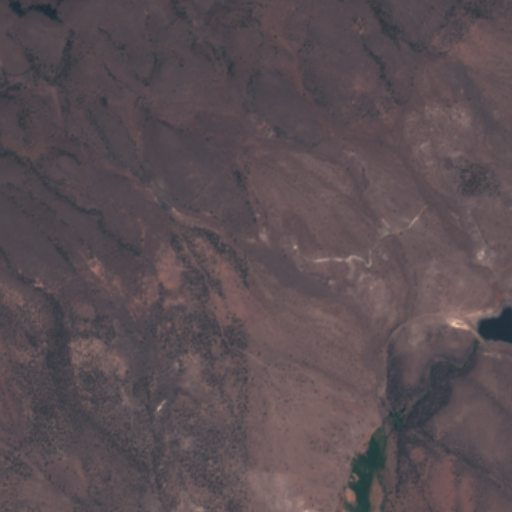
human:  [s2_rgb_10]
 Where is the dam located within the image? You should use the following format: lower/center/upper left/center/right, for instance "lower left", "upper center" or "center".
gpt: The dam is located in the lower right of the image.
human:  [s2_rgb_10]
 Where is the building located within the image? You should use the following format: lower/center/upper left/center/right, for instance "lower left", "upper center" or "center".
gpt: The building is located in the lower right of the image.
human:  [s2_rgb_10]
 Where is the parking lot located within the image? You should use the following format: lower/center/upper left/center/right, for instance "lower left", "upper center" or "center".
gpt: There is no parking lot in the image.